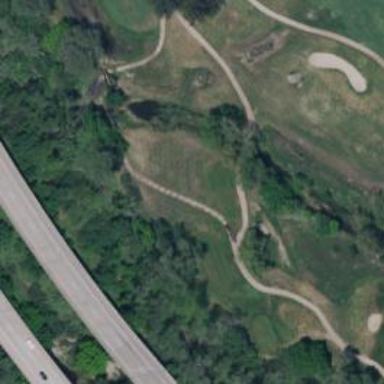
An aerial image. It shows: View of golf hole.